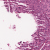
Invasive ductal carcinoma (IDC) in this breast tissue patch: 1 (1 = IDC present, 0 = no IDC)